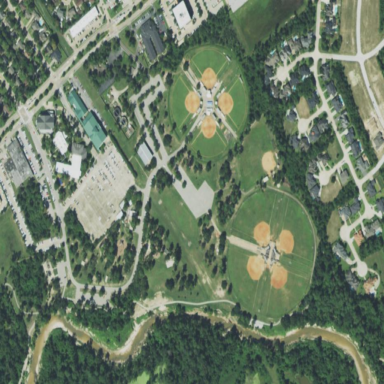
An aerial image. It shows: Park.